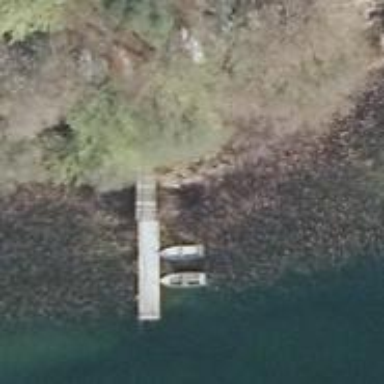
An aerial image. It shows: Man-made pier.